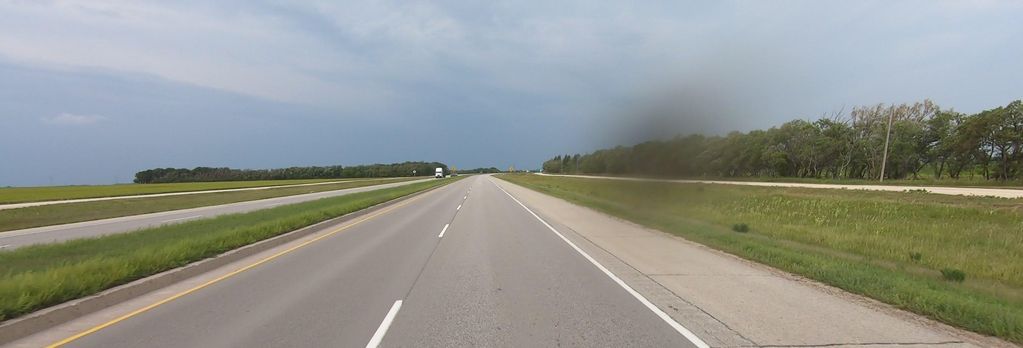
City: winnipeg